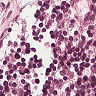
Metastatic tissue present: no